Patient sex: M
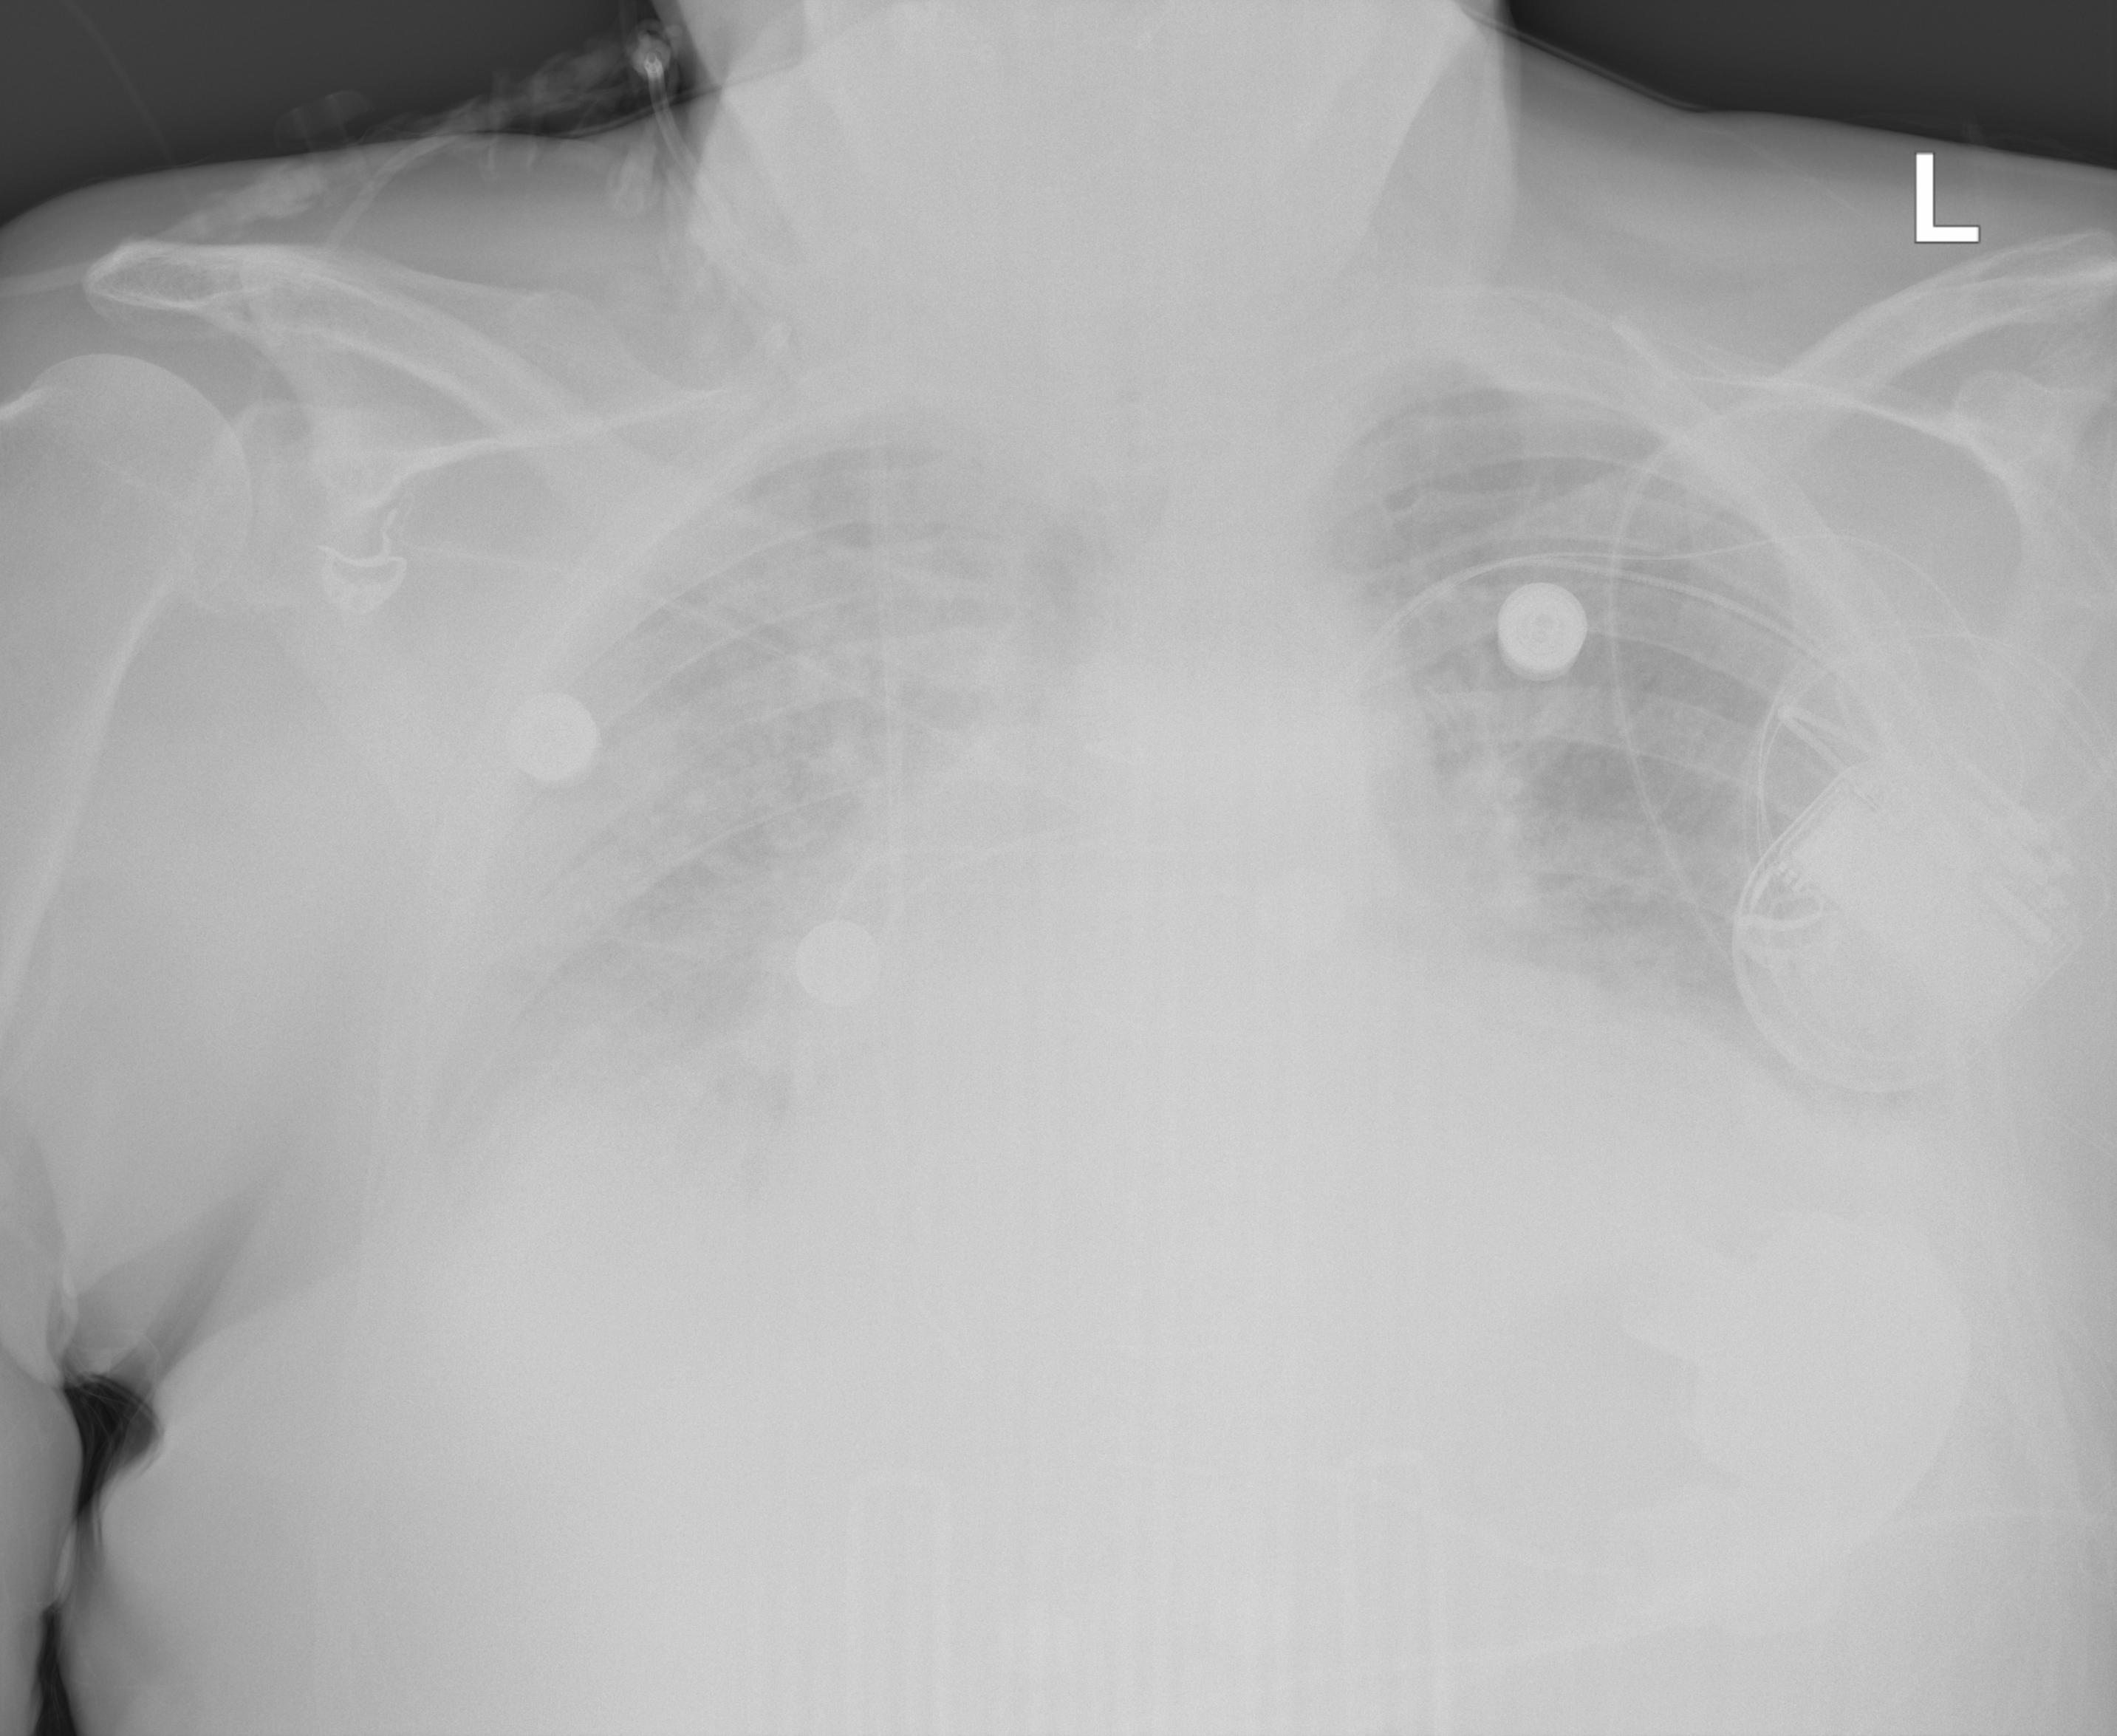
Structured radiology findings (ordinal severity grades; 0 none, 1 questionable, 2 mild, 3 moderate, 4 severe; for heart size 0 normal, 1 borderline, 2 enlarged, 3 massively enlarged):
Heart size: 2
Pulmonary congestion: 2
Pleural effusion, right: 2
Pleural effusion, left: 2
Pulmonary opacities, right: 2
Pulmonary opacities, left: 0
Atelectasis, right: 2
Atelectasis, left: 2